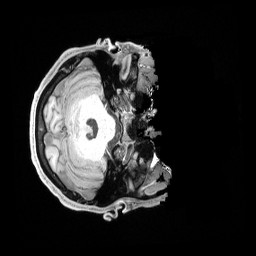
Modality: T1w
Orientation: axial
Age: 21
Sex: male
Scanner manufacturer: siemens
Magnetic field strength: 3 T
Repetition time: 2.4 s
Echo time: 0.00228 s